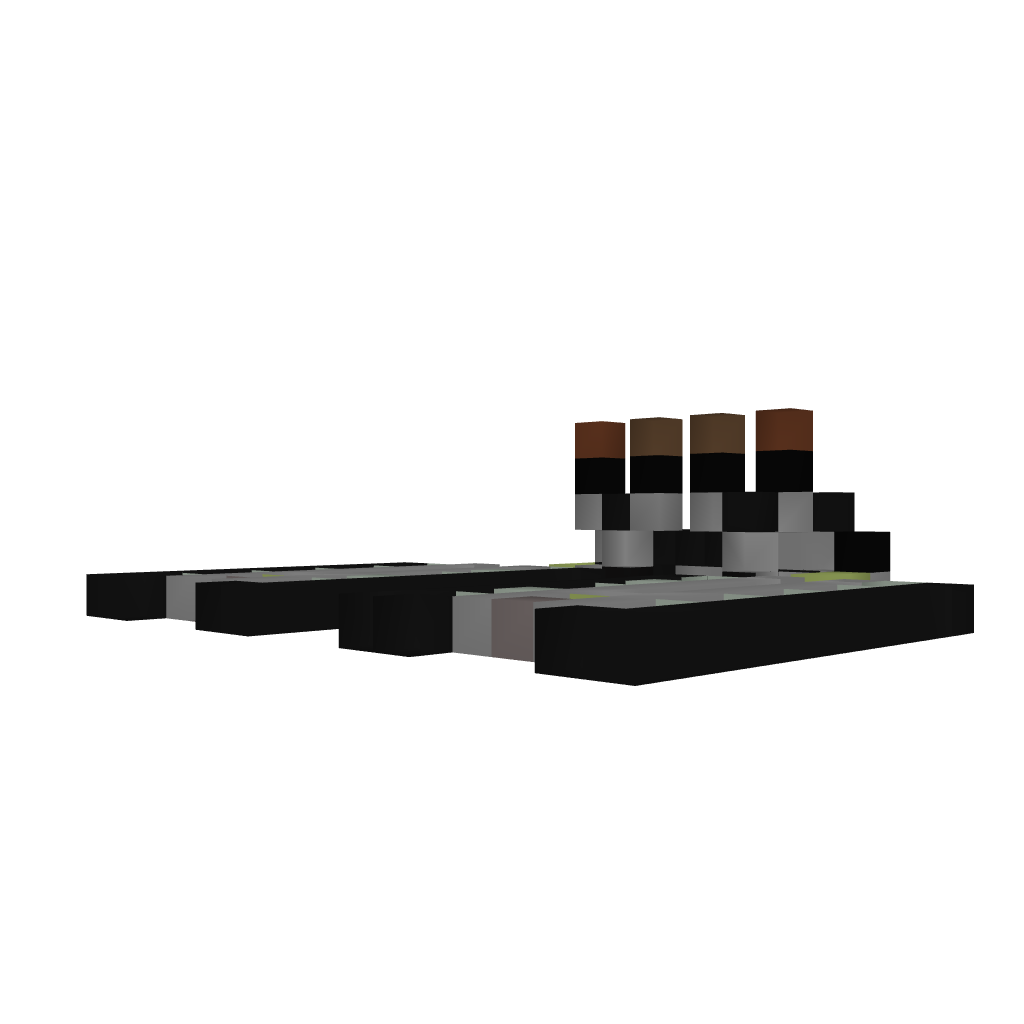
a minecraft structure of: Piston run